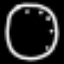
Label: clock